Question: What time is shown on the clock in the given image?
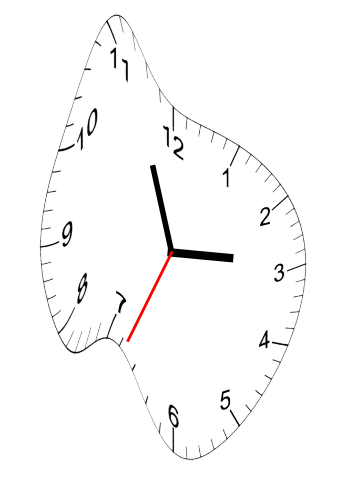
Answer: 02:56:34